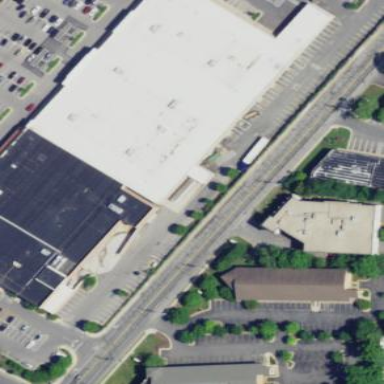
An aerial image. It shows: Department store building.